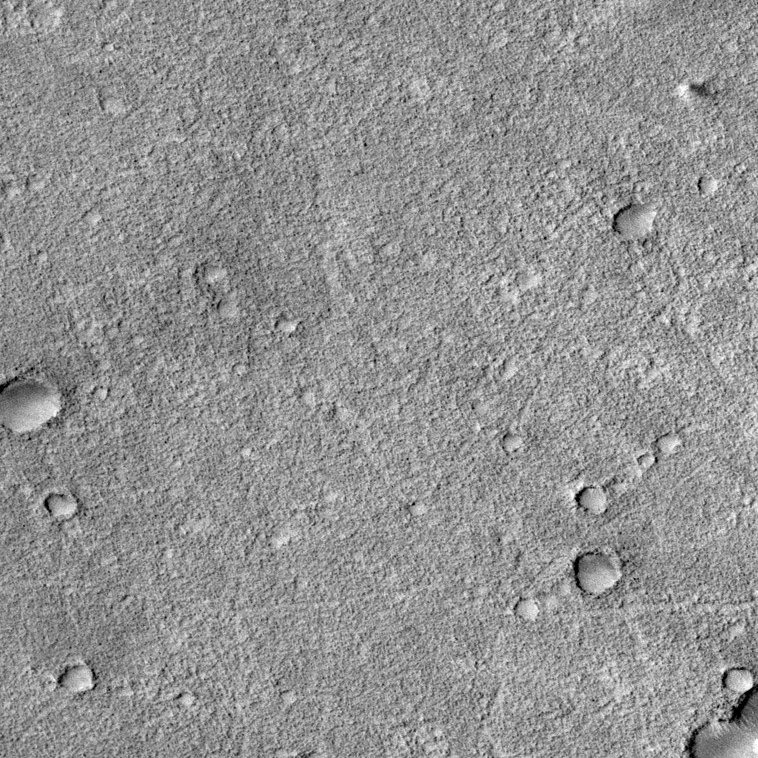
Label: dustdevil